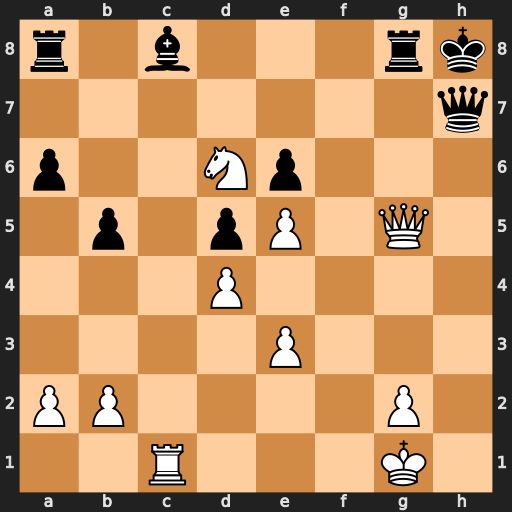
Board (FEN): r1b3rk/7q/p2Np3/1p1pP1Q1/3P4/4P3/PP4P1/2R3K1
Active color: w
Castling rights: -
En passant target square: -
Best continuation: Qf6+ Rg7 Nf7+